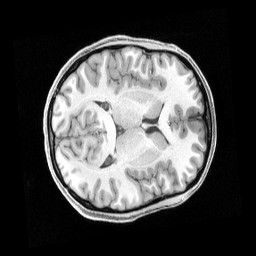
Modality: T1w
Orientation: axial
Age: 21
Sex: female
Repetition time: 2.4 s
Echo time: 0.00222 s